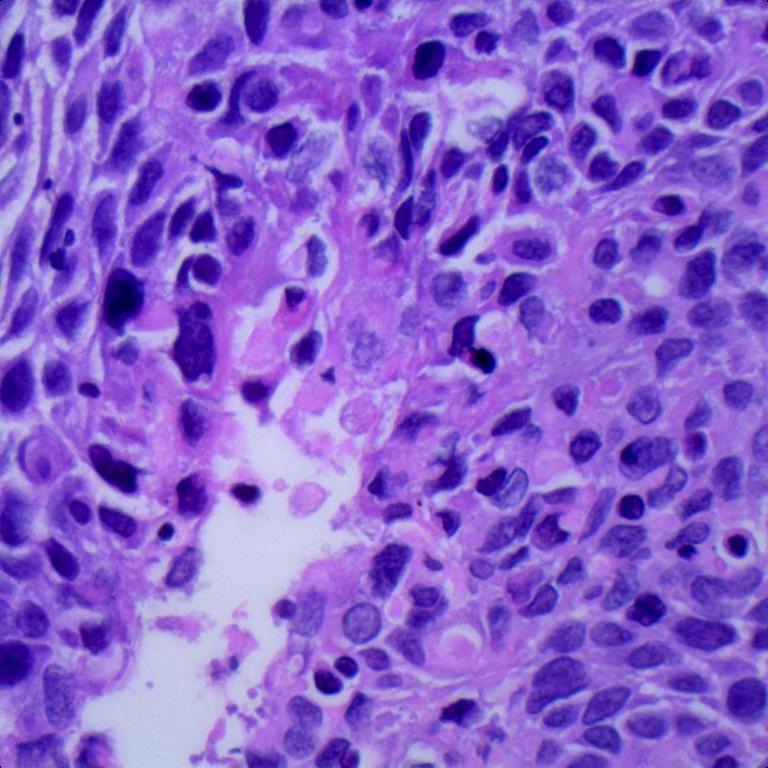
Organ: lung
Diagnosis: squamous carcinomas